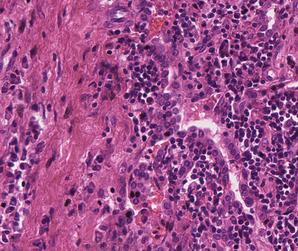
Tumor epithelial tissue: yes
Tumor-associated stroma tissue: yes
Normal tissue: no